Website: apple
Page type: billing-address
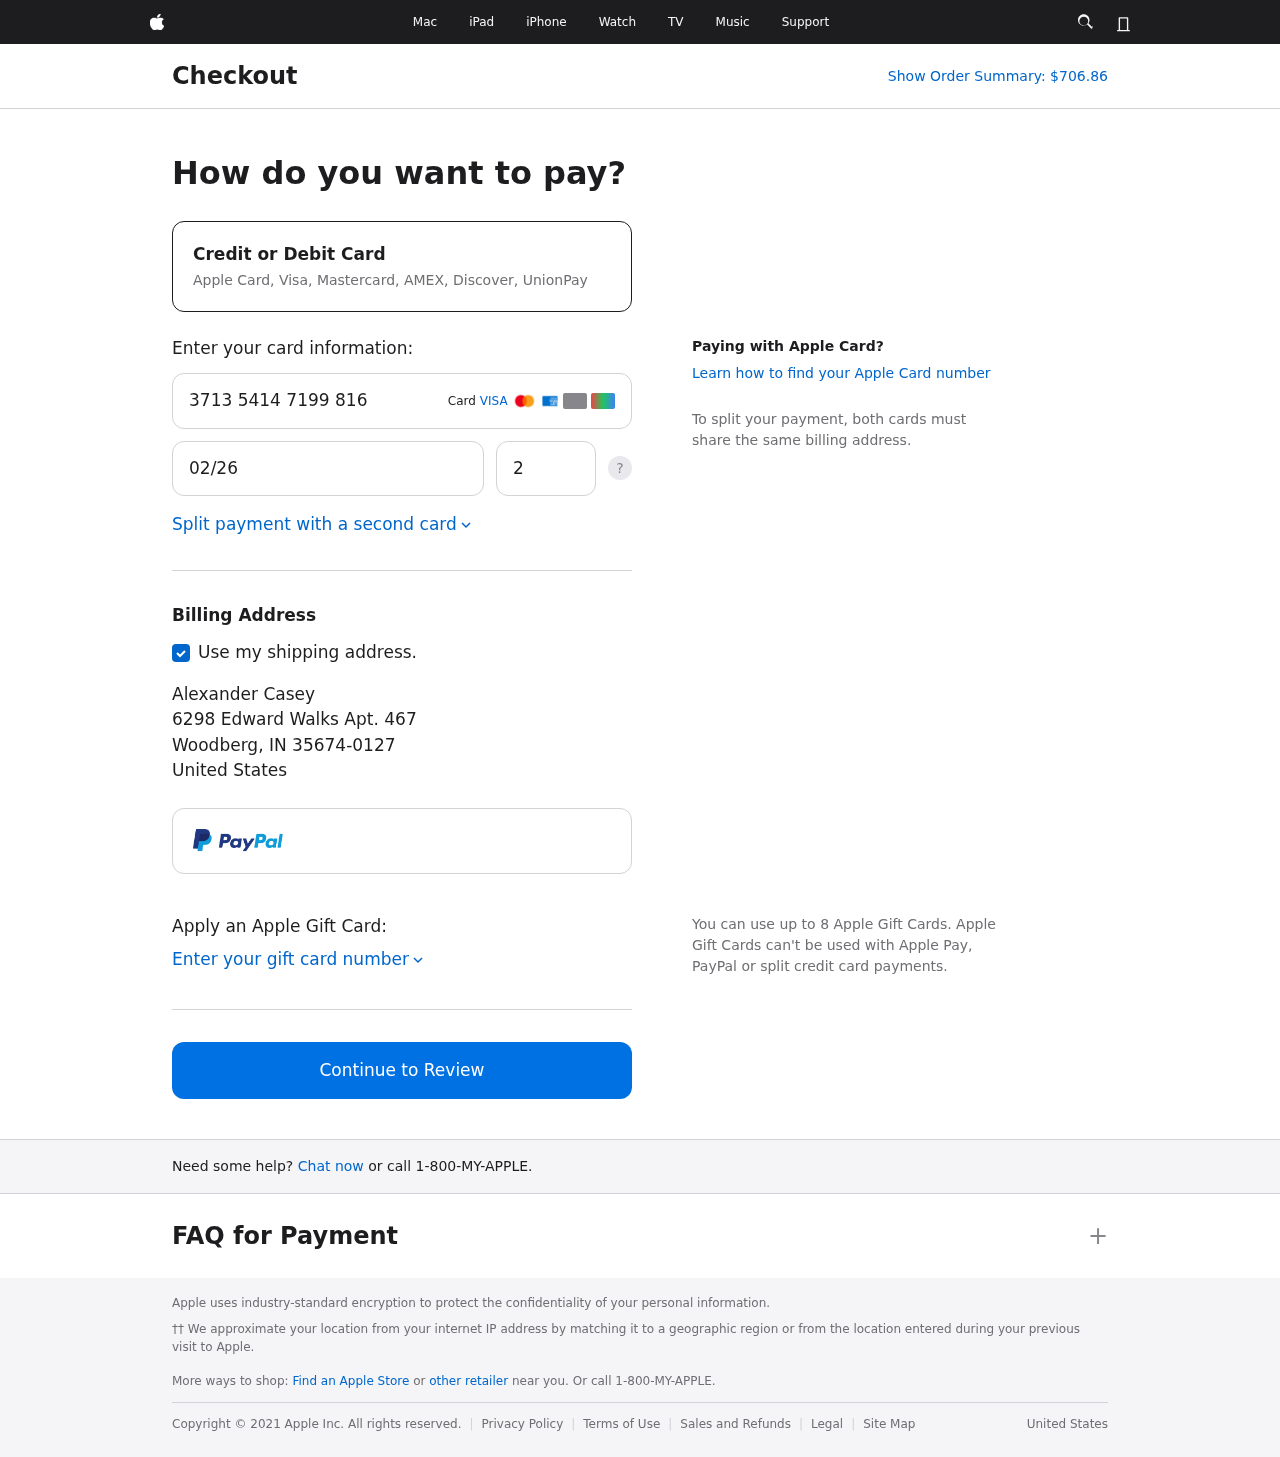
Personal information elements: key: PII_CARD_CVV
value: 2209
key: PII_CARD_EXPIRY
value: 02/26
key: PII_CARD_NUMBER
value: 3713 5414 7199 816
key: PII_CITY
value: Woodberg
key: PII_COUNTRY
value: United States
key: PII_FULLNAME
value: Alexander Casey
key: PII_POSTCODE_FULL
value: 35674-0127
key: PII_STATE_ABBR
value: IN
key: PII_STREET
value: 6298 Edward Walks Apt. 467
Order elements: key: ORDER_TOTAL
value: Show Order Summary: $706.86